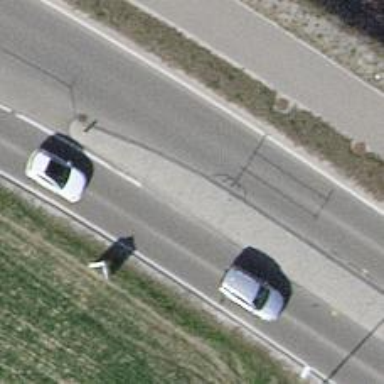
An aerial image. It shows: Secondary road with asphalt surface.